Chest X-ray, AP view. Patient: 56 years old, sex F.
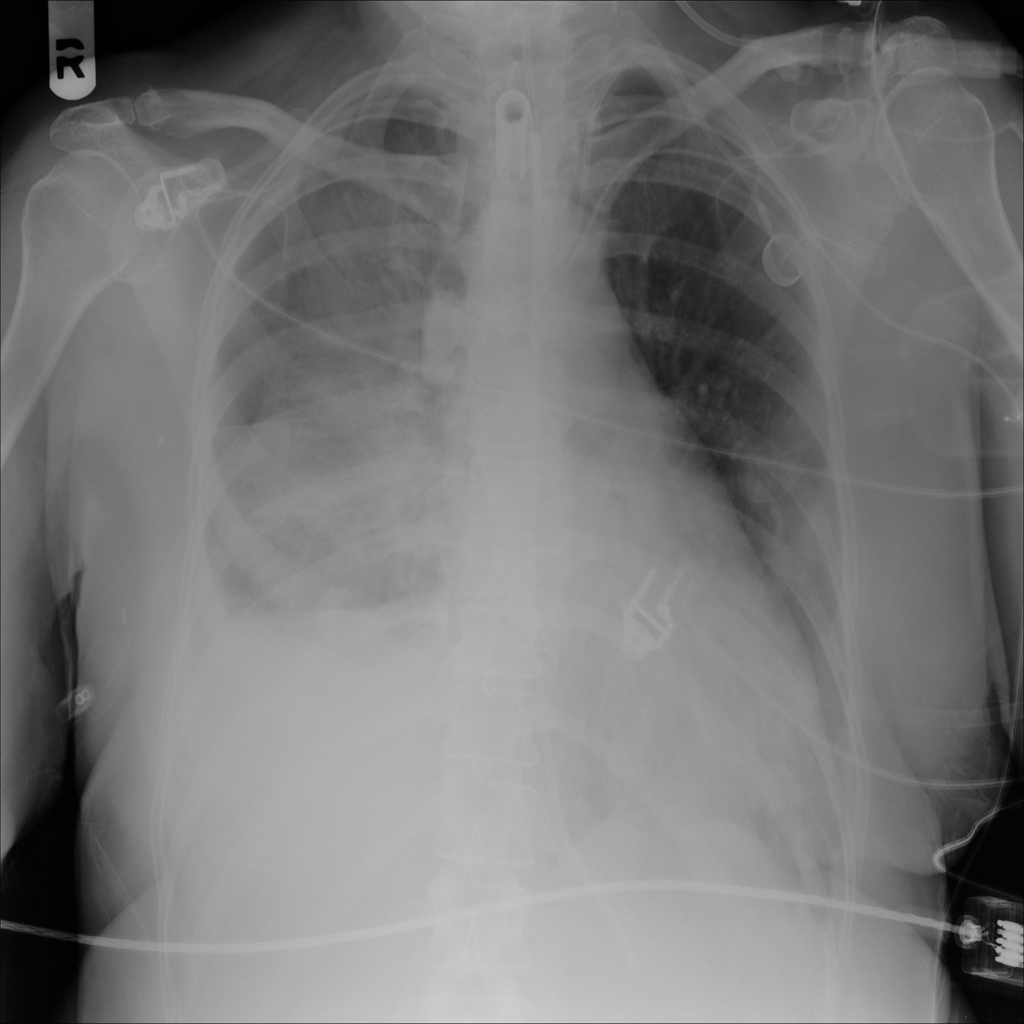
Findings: Infiltration